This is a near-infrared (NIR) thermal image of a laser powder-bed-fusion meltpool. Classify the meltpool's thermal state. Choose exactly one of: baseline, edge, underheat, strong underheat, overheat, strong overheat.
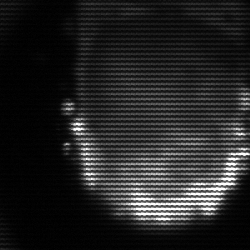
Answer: baseline